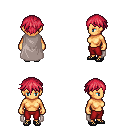
a pixel art fantasy rpg character, female body template, human, tanned skin, gray cape, red pants, ruby red short bangs hairstyle, ghillies, four views (front, back, left, right), 2x2 character sprite sheet, small pixel art, hard edges, no anti-aliasing